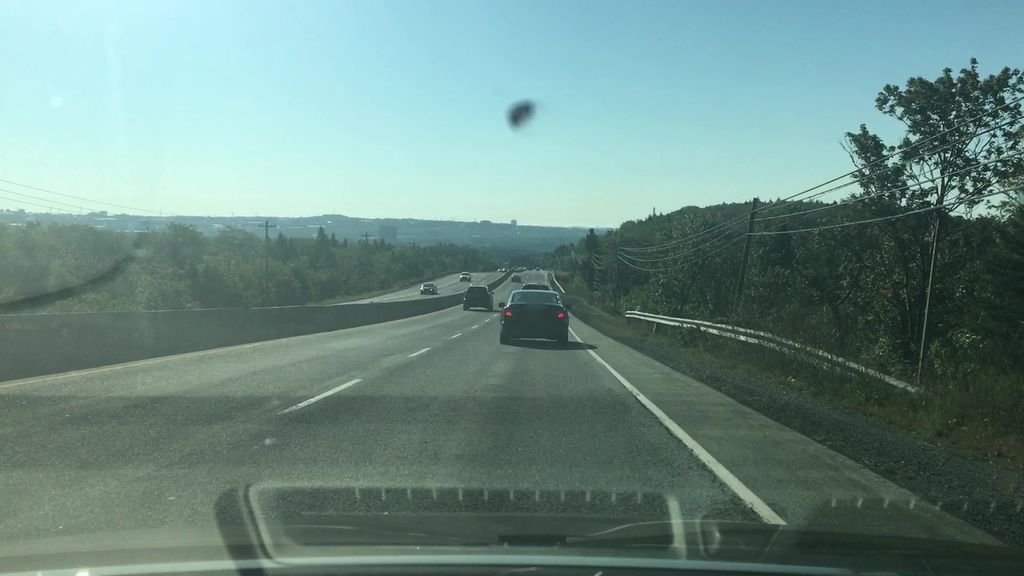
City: halifax